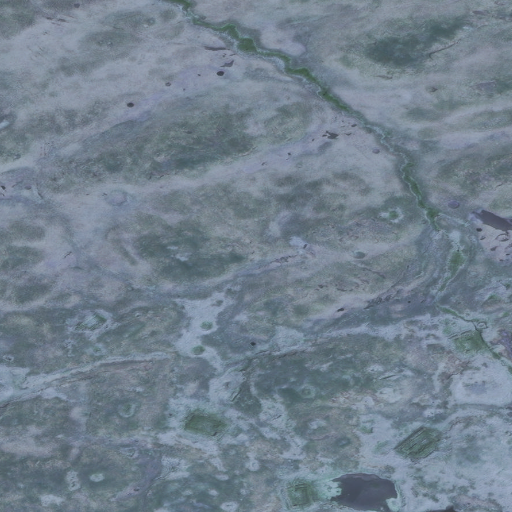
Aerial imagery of mountain in Alaska named Bear Hill containing only unknown